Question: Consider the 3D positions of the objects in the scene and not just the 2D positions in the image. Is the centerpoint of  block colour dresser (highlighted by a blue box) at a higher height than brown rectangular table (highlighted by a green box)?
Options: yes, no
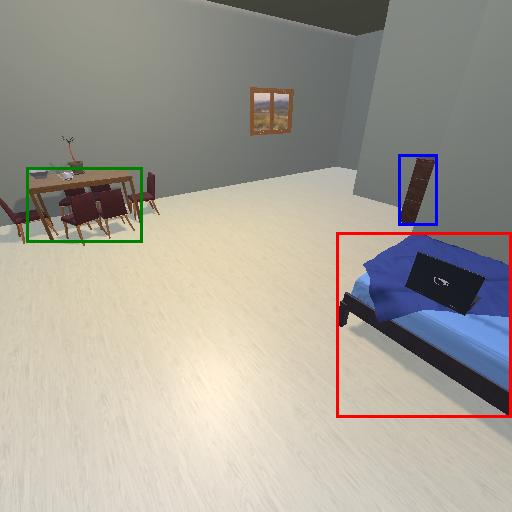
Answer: yes